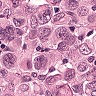
Metastatic tissue present: yes